Question: I have done my stored procedure 101 recently and just wrote a little stored procedure, which looks like following:
'''
SET ANSI_NULLS ON
GO
SET QUOTED_IDENTIFIER ON
GO
-- =============================================
-- Author: <Author,,Name>
-- Create date: <Create Date,,>
-- Description: <Description,,>
-- =============================================
ALTER PROCEDURE [dbo].[SelectProUserByUsername]
@userName varchar(300)
AS
BEGIN
SET NOCOUNT ON;
SELECT * from ProUser
END
'''
For some reason, SSMS has a reason to believe that my return type is integer. It should in object browser that my stored procedure returns integer
I am not sure what is the reason why it does that. Any ideas?
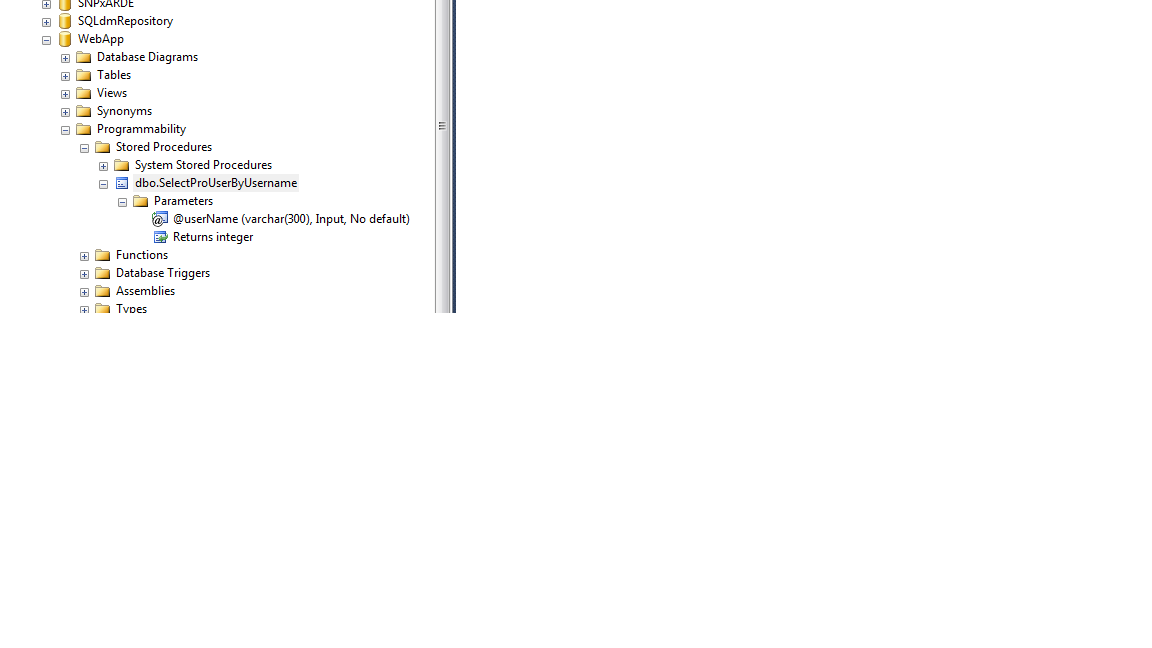
Answer: SQL Server supports both <URL>. Whereas a function takes a number of parameters as input, and returns a single value of a user-defined type as output, a stored procedure is simply a set of connected SQL statements. They can be connected to the rest of the program via input and output parameters, or they can simply modify data, produce result sets, etc, as though the Transact-SQL had been pasted directly into the query.
To quote <URL>, a stored procedure can:
- - -
That last point is the sense in which a stored procedure "returns an integer", because the return status is always an integer value (with a default of 0). This is controlled by using <URL> inside the stored procedure.
For instance, if I ran your stored proc above like so:
'''
DECLARE @return_status int;
EXEC @return_status = SelectProUserByUsername 'IMSoP';
SELECT @return_status as status;
'''
I would get an additional result set with 'status' of '0'; if I added 'RETURN 1' at the end of the procedure, I would get '1' instead.
SSMS is simply displaying the "return type" to be consistent with functions, but it's always going to be an integer for a stored procedure.
Note that in some contexts, an integer-returning function and a stored procedure could be used interchangeably; for instance <URL>.